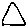
Label: triangle